Question: I have created a twitter connection with PHP.
Everything is fine until I click on the SIGN IN button on the authentication page.

If I click on the Sign in , and try to check this app in MY apps , it's not there. In my opinion it's not assigned. This is the main problem, and I didn't find anything how can I resolve it.
Next time when I click on the login button I got this screen again.
You need to know: I have used <URL>, instead of authorize.
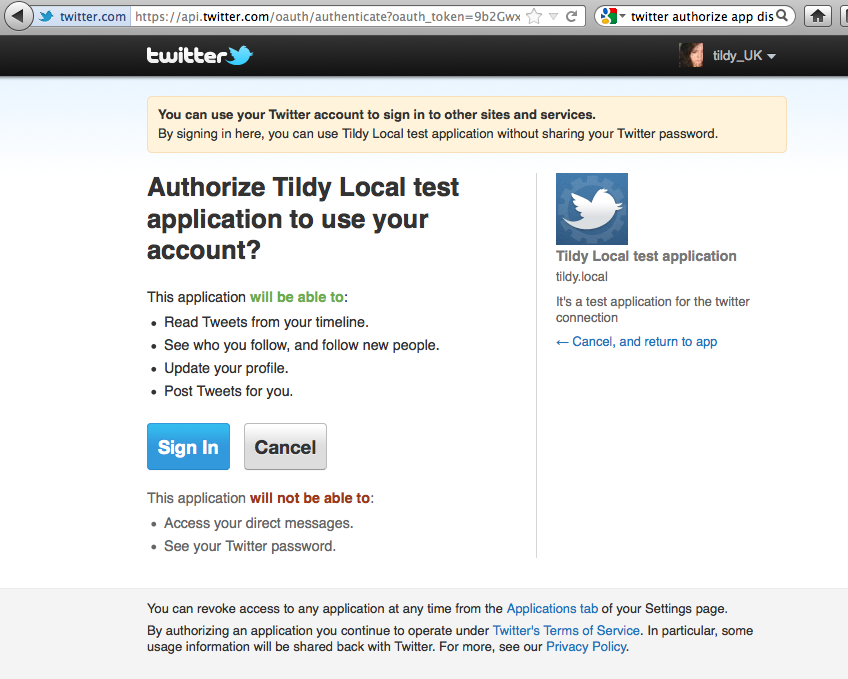
Answer: Once twitter re-directs to your Callback URL, run an API call to test it's worked. It may constantly keep re-directing you back to the Authentication Page if you have not saved the Auth Token and Secret.
So when you go to make your next API call if these haven't been saved then it will try and re-auth to get the token and secret again.